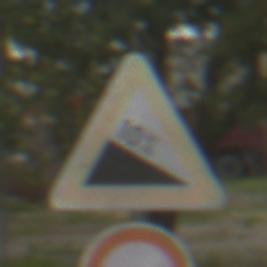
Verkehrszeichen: Gefaelle10
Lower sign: Ueberholverbot
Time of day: MorningAfternoon
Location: Outdoor (Suburban)
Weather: PartlyCloudy
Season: NotSpecified
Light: Natural